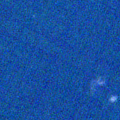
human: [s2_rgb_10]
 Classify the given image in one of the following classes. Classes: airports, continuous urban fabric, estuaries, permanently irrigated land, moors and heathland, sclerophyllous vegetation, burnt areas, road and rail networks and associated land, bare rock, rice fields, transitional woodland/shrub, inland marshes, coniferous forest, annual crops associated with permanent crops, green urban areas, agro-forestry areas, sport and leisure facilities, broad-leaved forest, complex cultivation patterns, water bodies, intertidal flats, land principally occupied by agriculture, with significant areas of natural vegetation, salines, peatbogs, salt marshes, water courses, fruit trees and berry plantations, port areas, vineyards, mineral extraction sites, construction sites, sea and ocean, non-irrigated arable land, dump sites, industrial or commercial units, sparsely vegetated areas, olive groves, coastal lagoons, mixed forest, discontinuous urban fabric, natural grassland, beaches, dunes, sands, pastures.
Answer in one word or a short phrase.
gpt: sea and ocean